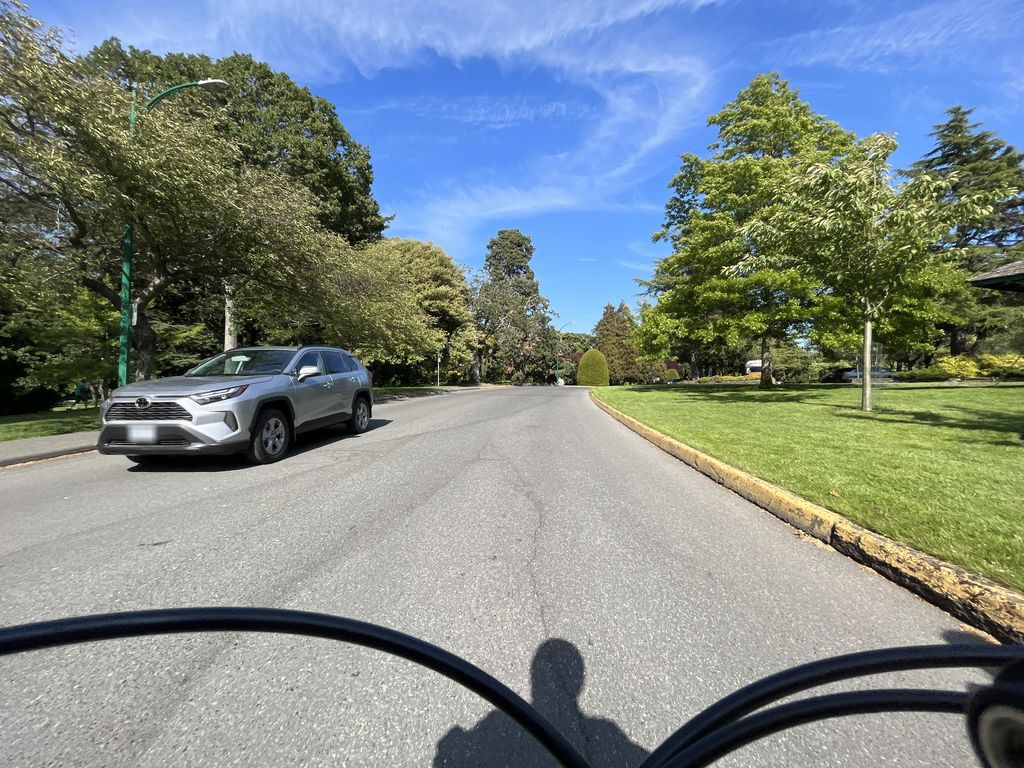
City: victoria